Aerial crown-view tile of a tropical tree (Barro Colorado Island, Panama), acquired 20250715:
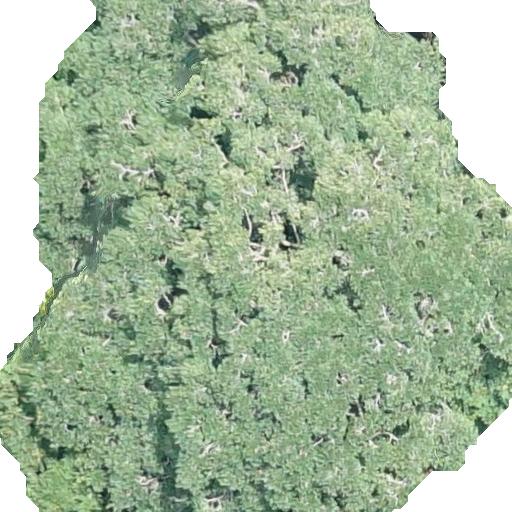
Species: Calophyllum longifolium
GBIF accepted scientific name: Calophyllum longifolium
Crown area: 378.051 m²